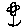
Label: flower